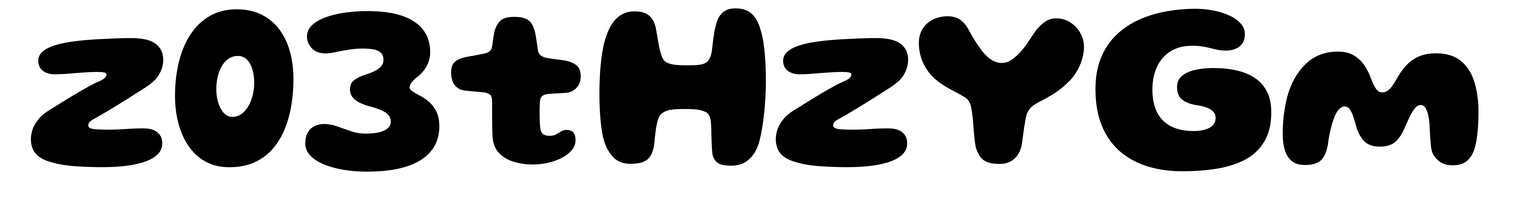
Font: Gluten_Bold